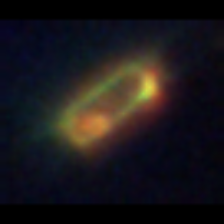
Taxon: Chaetoceros
Group: Diatoms